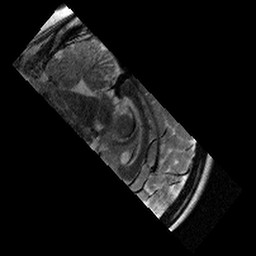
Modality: T2w
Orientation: sagittal
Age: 10
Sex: female
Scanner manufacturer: siemens
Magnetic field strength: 3 T
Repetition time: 9.23 s
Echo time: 0.067 s